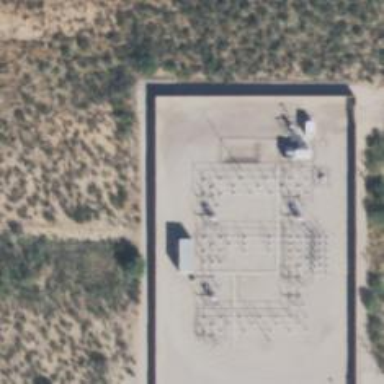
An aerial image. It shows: Switch used for power control.